Question: If I have a container with a width of 1000px, filled with items all of which are 200px in width. How can I calculate that tiles row/column position?
To explain in more detail:

The only variables I will know is the width of the container (1200px in the above example) , the width of an item (200px above) and the items index (starting at 1).
Given only the above information, how can I calculate the row and column of a cell by inputting its index using javascript.
e.g. Given a maximum items per row value of (which can easily be calculated from the item width and container width), I need to be able to calculate that item number is at .
The container and item width's might not always be divisible exactly so the equation will have to account for any extra whitespace requires at the end of each row and naturally wrap the items onto the next row as they would in an html float layout.
Thanks in advance
I have managed to get the row quite accurately by doing the following:
'''
var itemsperrow = Math.floor(containerwidth/ itemwidth);
var column = Math.ceil(itemindex / itemsperrow )
'''
This is with the items index starting at 1 and not 0;
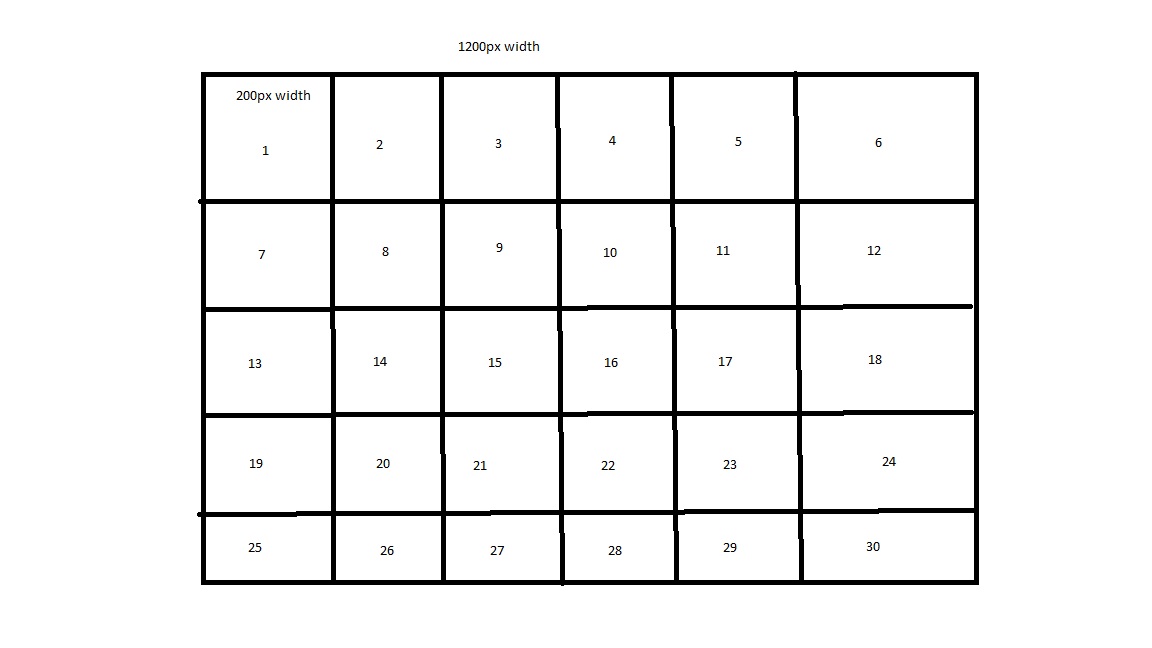
Answer: 1. Find how many elements fit in one row by taking the floor of (row width)/(element width).
2. Divide the index number given by the elements per row (which you just figured out). That will give you the row position.
3. Next find the column position by taking the remainder portion from step 1 (you can use modulus). Multiply the remainder by the number of elements per row. That will be which column it is in.
example: 3 elements per row, 4th element:
floor(4/3) = 1 (row 1)
remainder = (4%3)=1 (column position)
Be careful of what index you are starting with (whether it's 0 or 1). This example starts at 1. If you want to start at 0 shift it over by subtracting 1 (the index number).